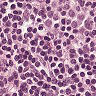
Metastatic tissue present: no